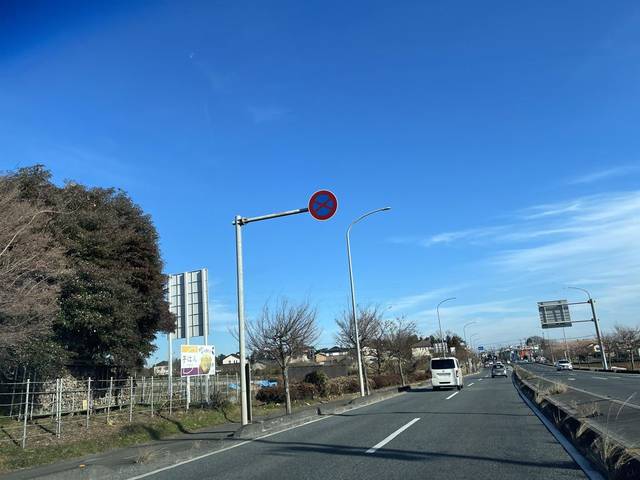
Region: Japan
Coordinates: 35.858, 139.339